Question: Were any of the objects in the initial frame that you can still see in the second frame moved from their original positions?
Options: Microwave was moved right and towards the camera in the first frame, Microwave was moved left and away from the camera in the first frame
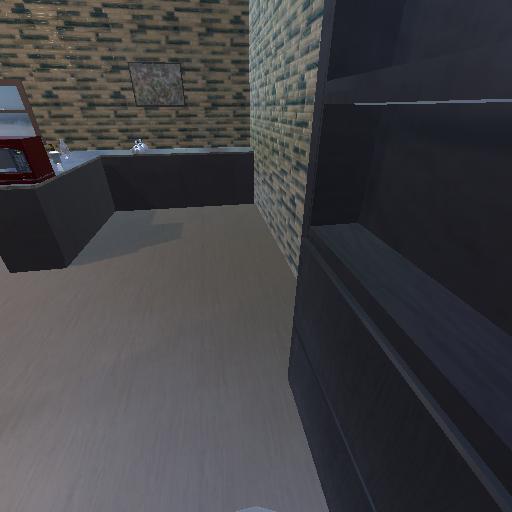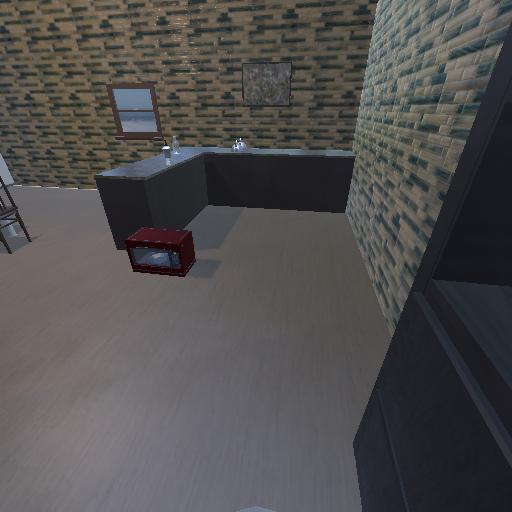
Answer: Microwave was moved right and towards the camera in the first frame